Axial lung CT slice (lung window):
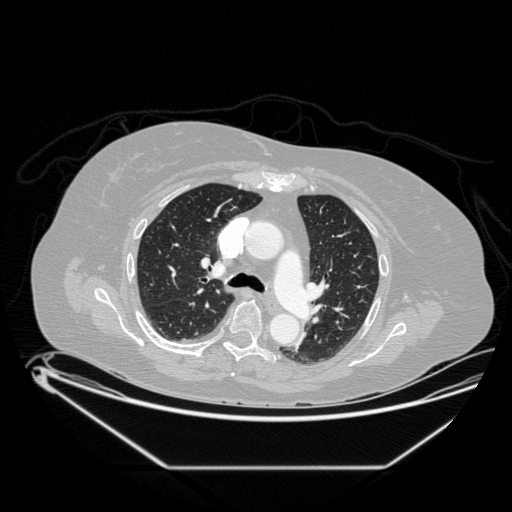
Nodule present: no